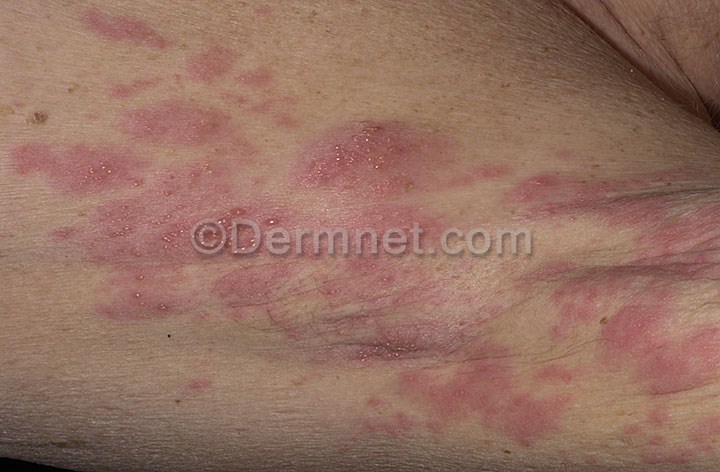
Disease: Warts Molluscum and other Viral Infections